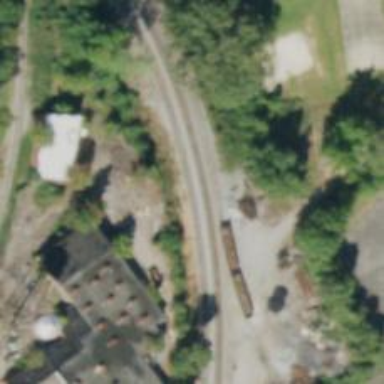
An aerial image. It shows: Railway siding for service.